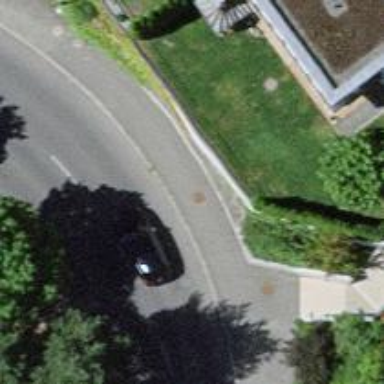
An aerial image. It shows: Sidewalk along the footway.